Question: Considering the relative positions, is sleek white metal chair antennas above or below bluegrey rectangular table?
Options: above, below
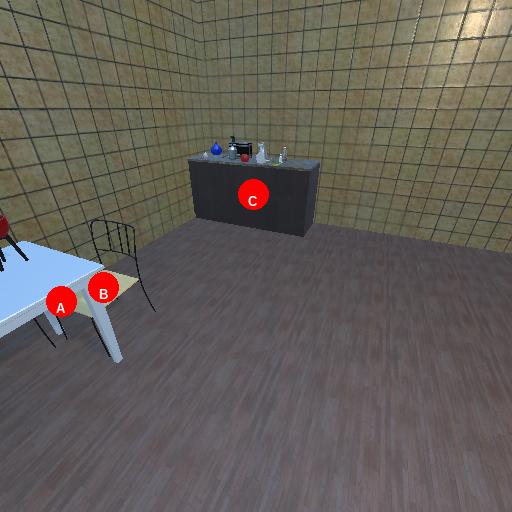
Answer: above